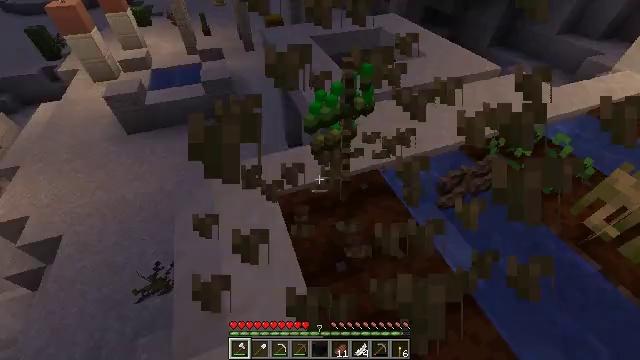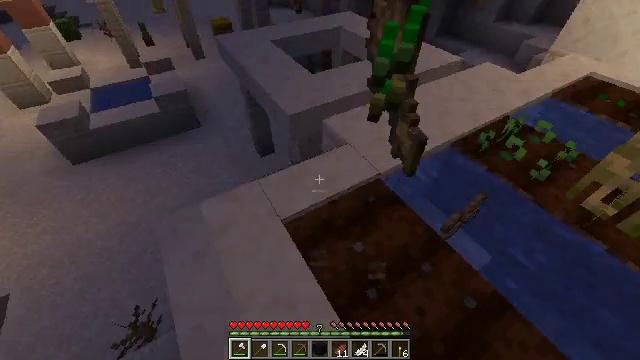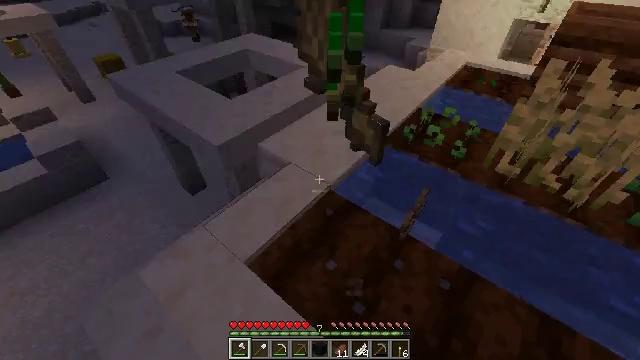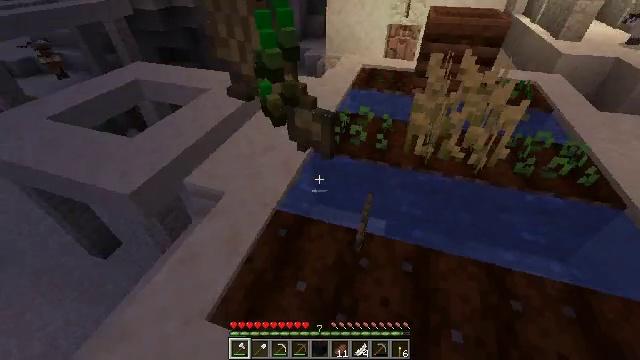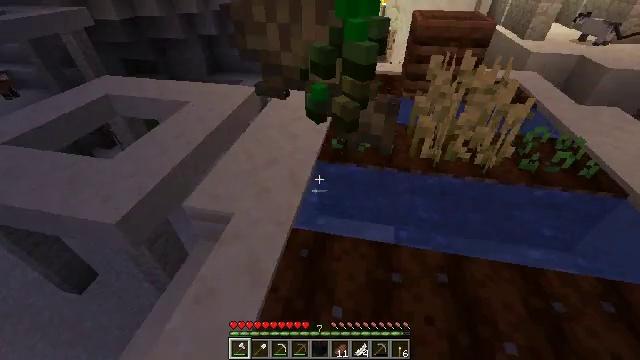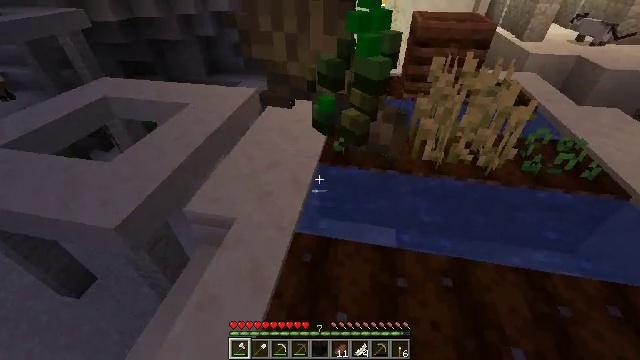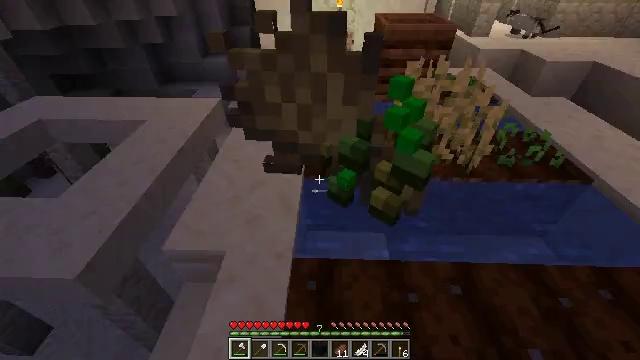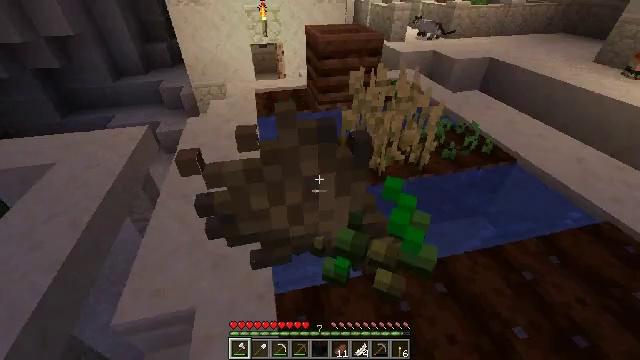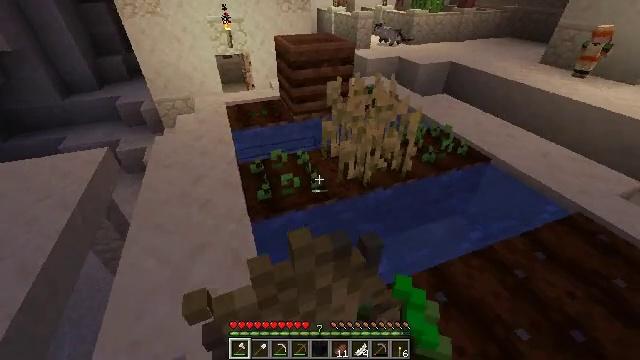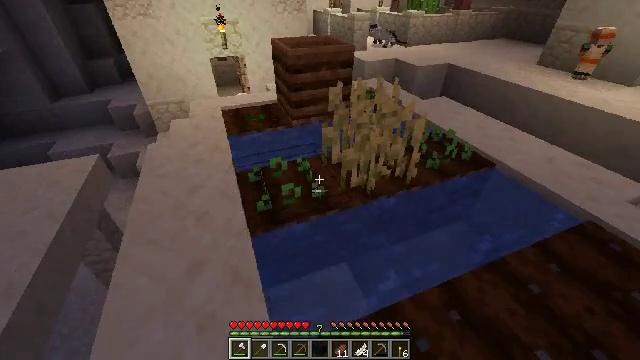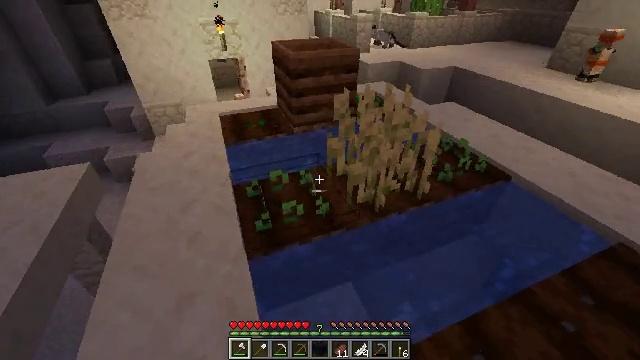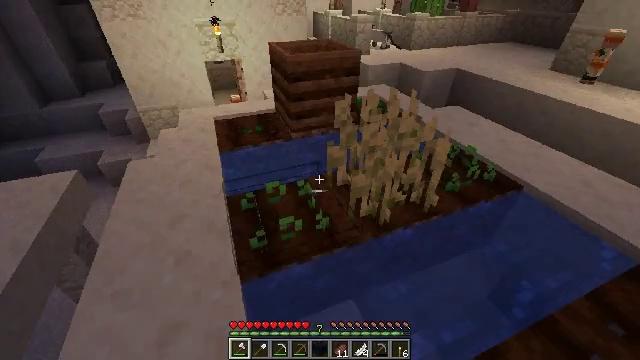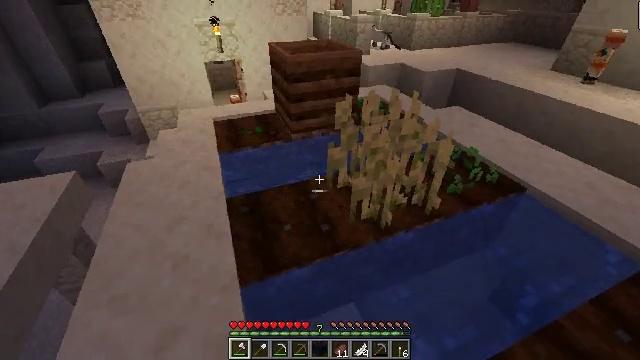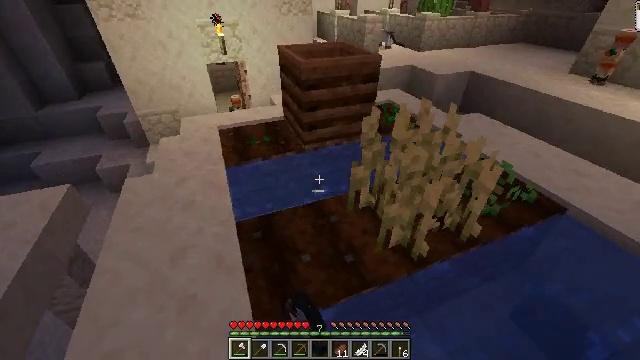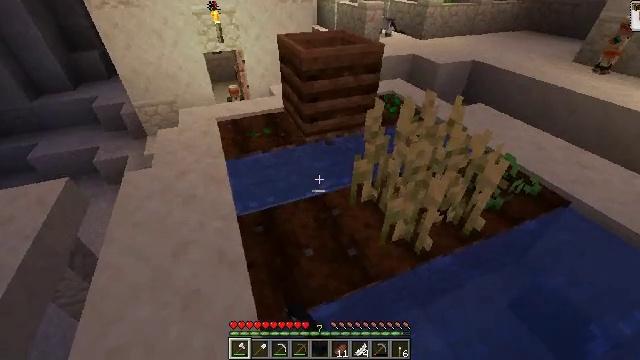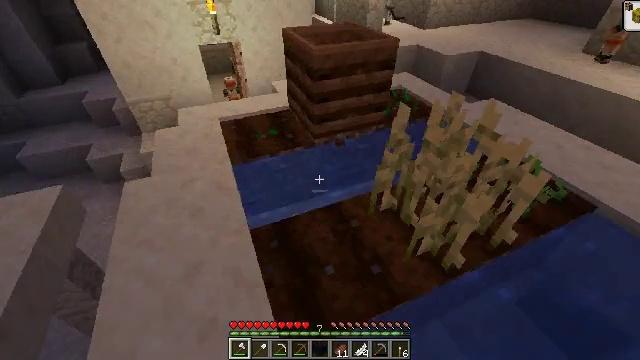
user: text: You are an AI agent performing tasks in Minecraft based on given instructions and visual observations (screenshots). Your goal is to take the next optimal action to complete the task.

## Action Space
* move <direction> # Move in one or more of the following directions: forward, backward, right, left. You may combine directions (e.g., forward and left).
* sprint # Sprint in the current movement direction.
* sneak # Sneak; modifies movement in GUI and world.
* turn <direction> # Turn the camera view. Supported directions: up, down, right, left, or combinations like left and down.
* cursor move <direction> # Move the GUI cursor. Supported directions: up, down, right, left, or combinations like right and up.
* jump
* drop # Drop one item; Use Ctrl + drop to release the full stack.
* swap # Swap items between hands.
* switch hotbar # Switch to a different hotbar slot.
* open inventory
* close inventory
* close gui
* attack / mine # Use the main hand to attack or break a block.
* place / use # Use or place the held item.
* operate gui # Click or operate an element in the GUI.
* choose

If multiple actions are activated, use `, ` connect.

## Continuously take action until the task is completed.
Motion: motion action
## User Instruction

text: Collect beetroots from the field.
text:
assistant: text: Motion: move forward and move left, turn right
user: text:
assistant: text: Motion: move forward and move left, turn right and up
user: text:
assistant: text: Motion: move forward and move left, turn right and up
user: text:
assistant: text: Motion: move forward and move left, turn right and up
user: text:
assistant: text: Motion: move forward and move left
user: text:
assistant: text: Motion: move forward and move left, turn right
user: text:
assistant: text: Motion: move forward and move left, turn right and up
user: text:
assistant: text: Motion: move forward, turn right and up
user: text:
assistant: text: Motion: move forward, turn right
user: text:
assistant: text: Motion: move forward
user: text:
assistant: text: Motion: move forward
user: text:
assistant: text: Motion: move forward and move left, attack / mine
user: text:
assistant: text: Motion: move forward and move left, attack / mine
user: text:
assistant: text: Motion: move forward and move left, turn down, attack / mine
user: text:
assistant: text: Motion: move forward and move left, turn right and down
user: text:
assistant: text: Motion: move forward and move left, turn right and down
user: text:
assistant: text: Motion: no_op